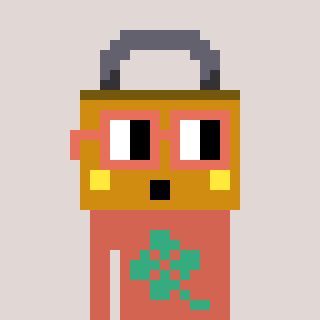
a pixel art character with square orange glasses, a lock-shaped head and a peachy-colored body on a warm background